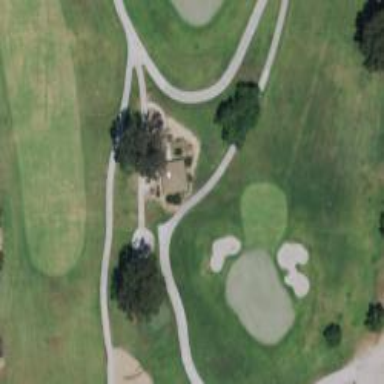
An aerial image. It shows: Path for both roads and golfers.